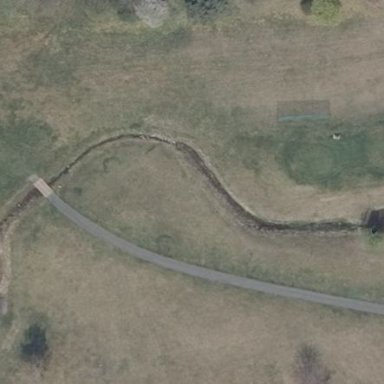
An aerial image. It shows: Water hazard in golf course. The hazard is natural water feature.